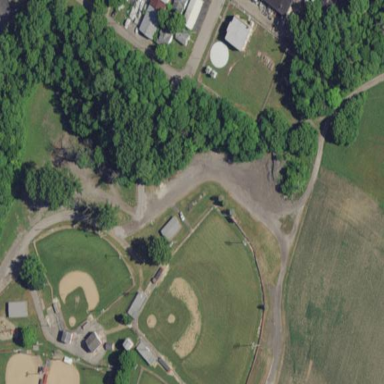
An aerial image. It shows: Baseball pitch for leisure land.